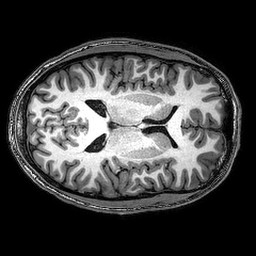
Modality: T1w
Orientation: axial
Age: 21
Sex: male
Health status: healthy
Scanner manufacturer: philips
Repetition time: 0.008221 s
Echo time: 0.00377 s